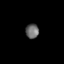
Tissue: skin
Cell type: Epithelial cells
Senescence score: 0.2269
Nuclear area (px): 187
Mean DAPI intensity: 105.759